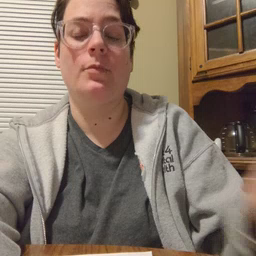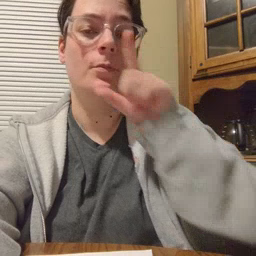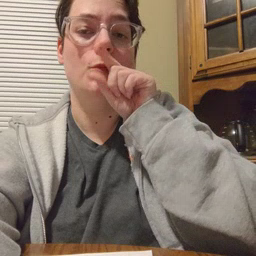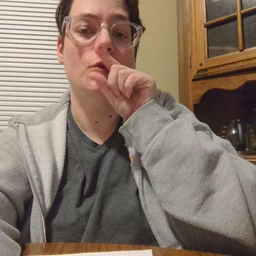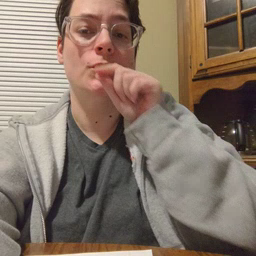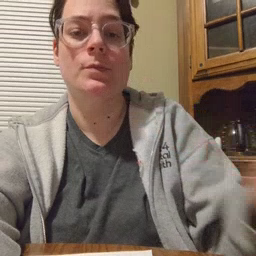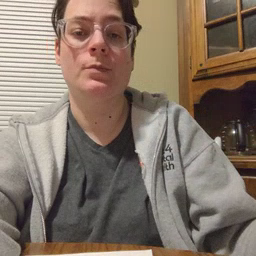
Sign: bird